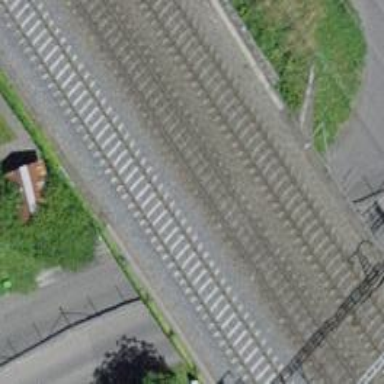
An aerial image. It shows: Single railway track with electrification through contact line.